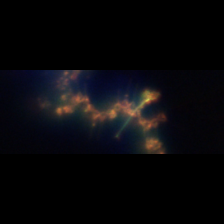
Taxon: Asterionellopsis
Group: Diatoms